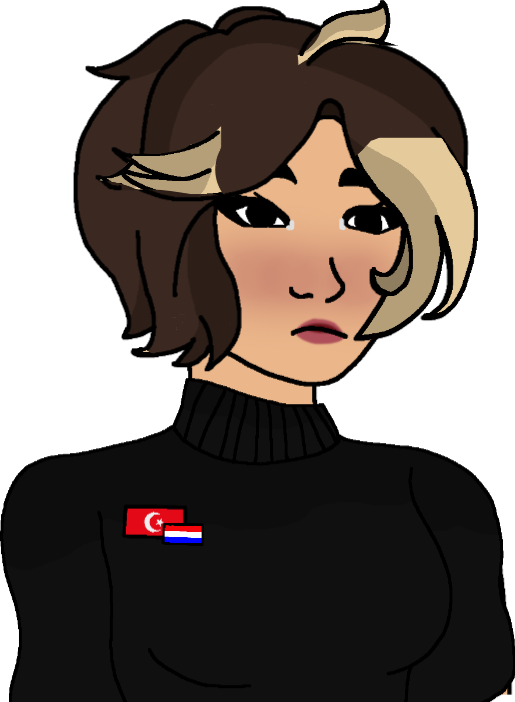
Label: 5_Doomer_Girl